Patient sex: M
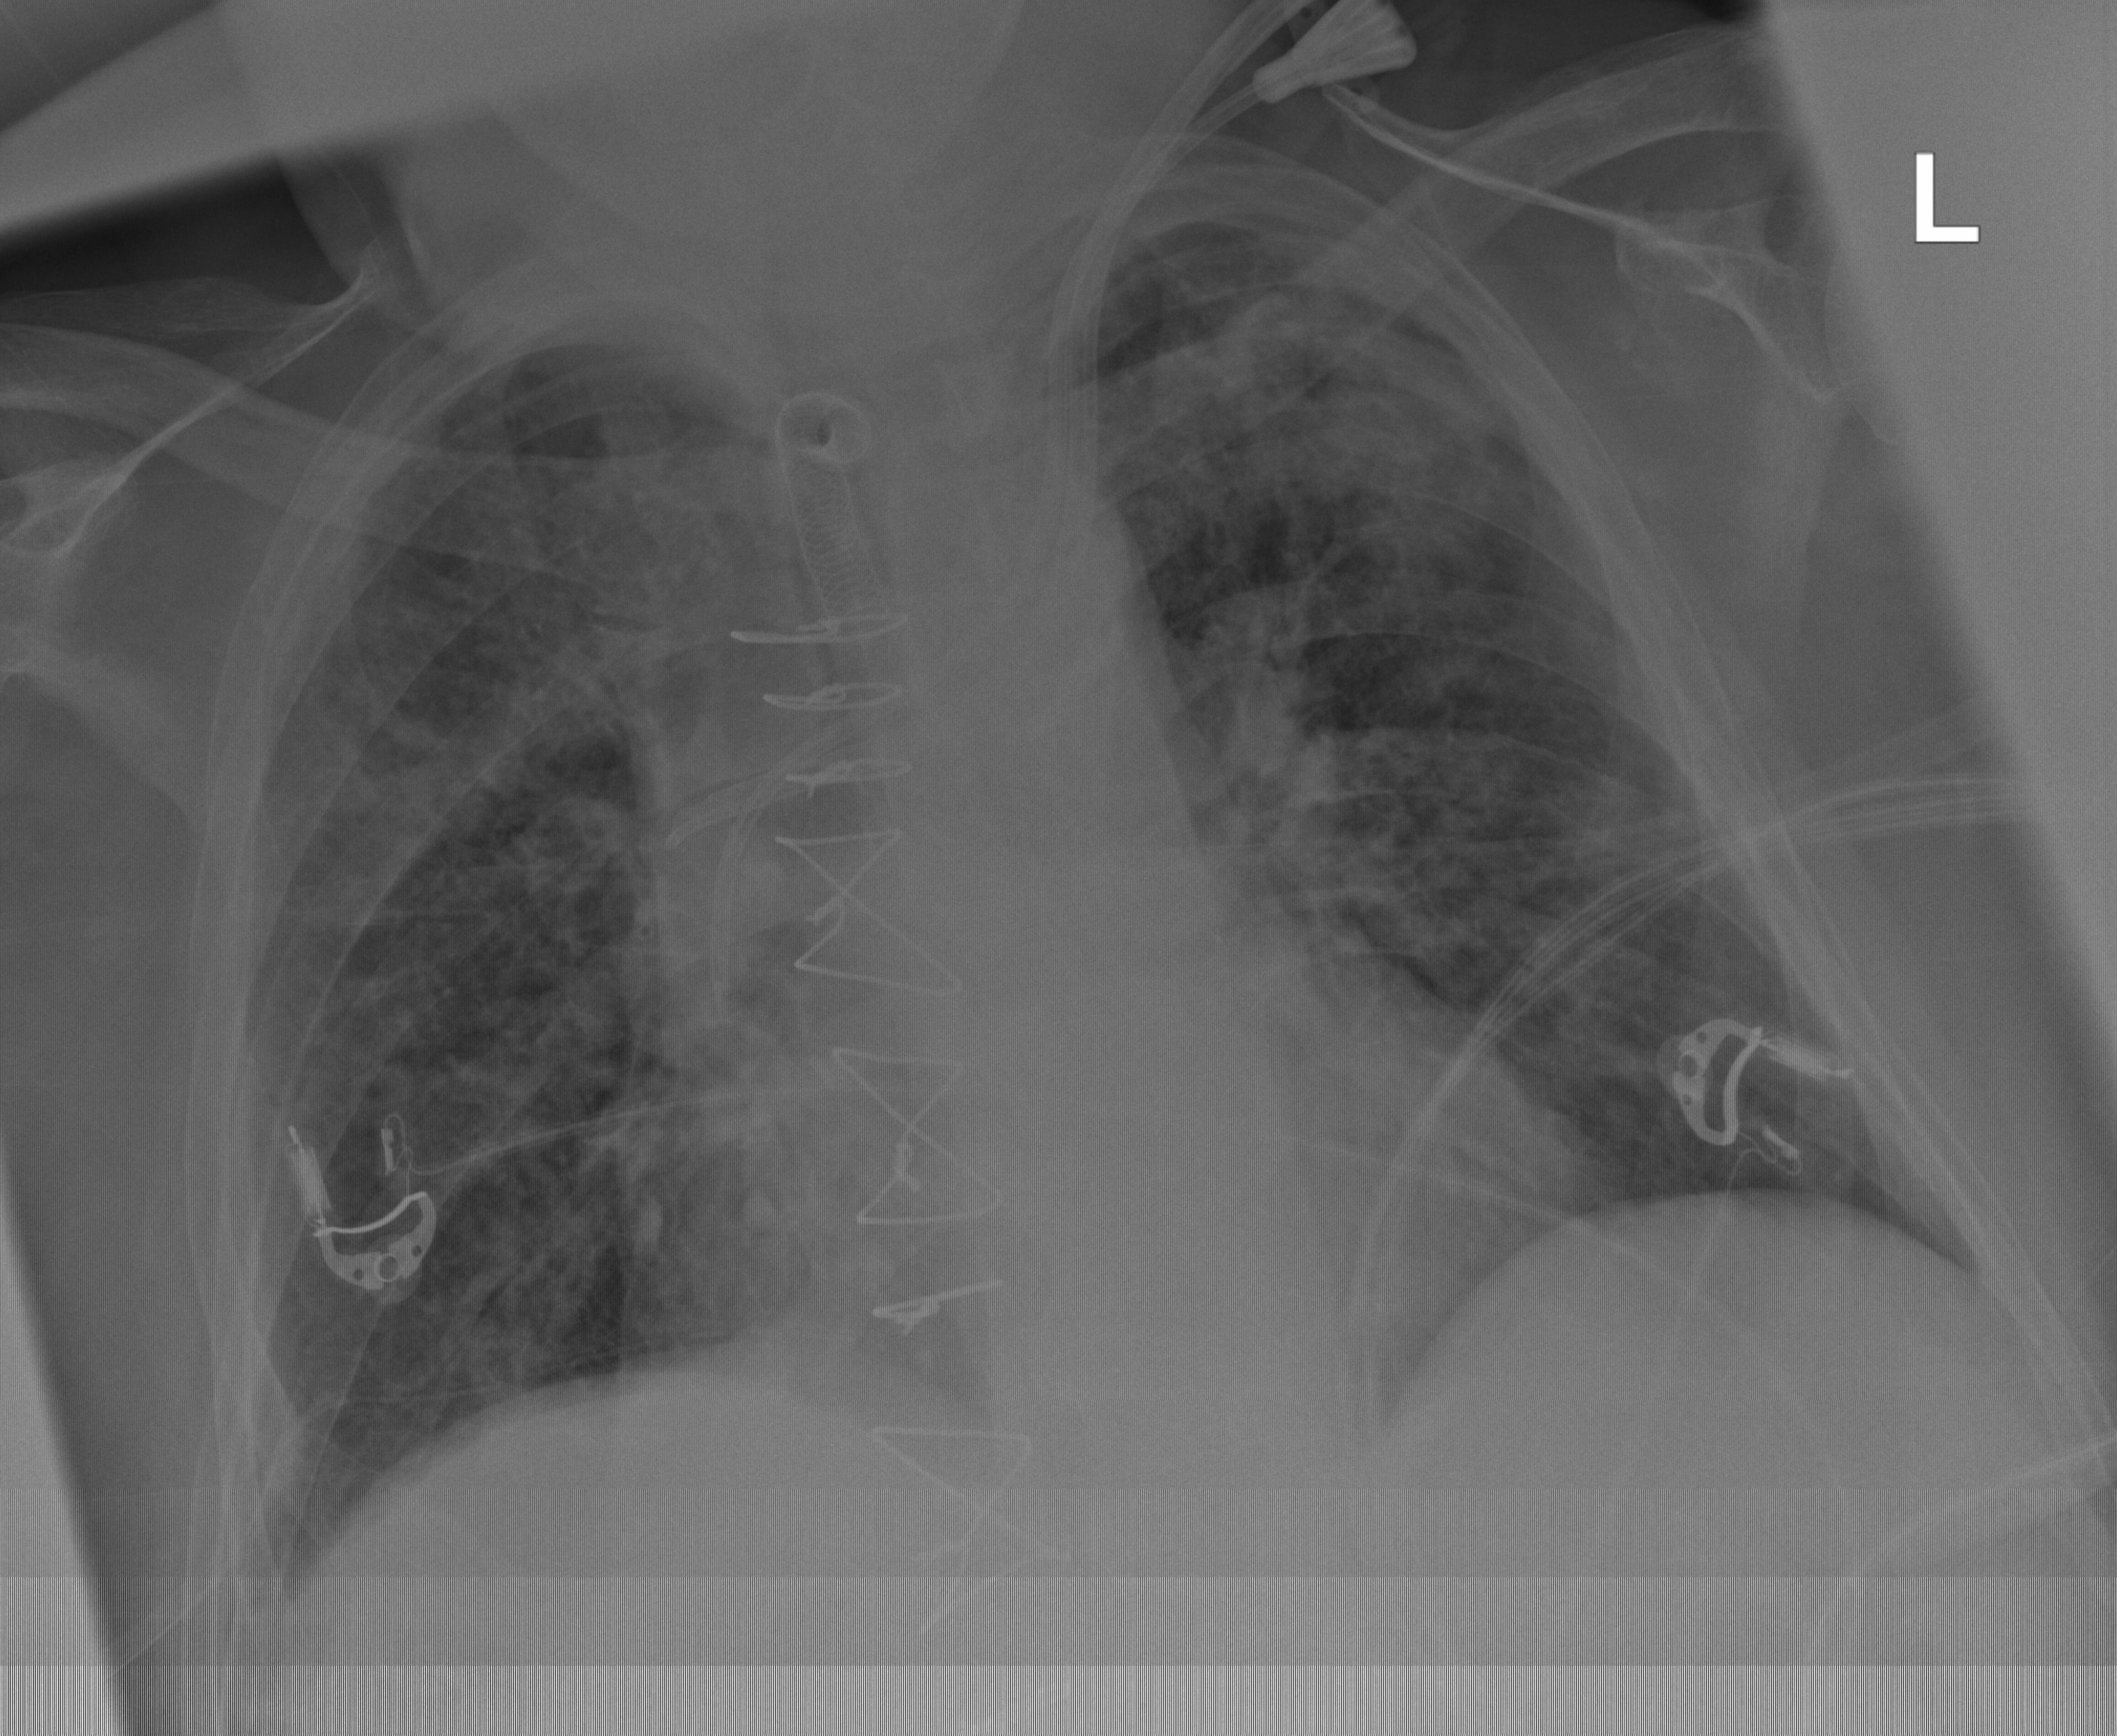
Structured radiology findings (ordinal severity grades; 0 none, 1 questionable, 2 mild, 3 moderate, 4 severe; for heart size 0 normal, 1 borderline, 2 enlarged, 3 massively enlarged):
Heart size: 2
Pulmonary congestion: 3
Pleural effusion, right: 0
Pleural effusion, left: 0
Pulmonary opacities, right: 2
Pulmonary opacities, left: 3
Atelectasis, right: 3
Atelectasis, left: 3